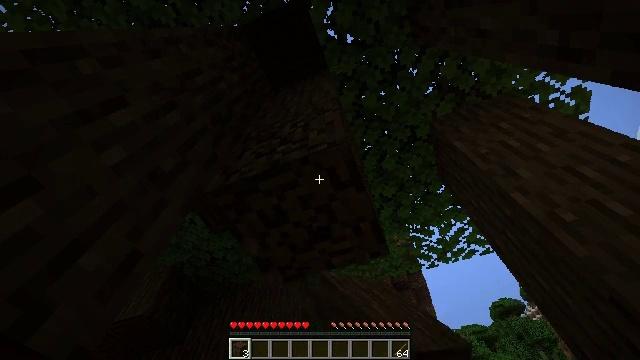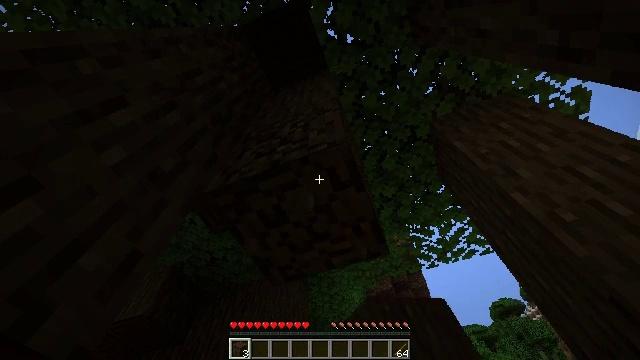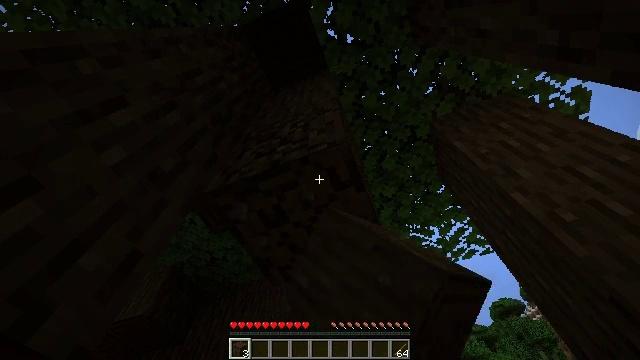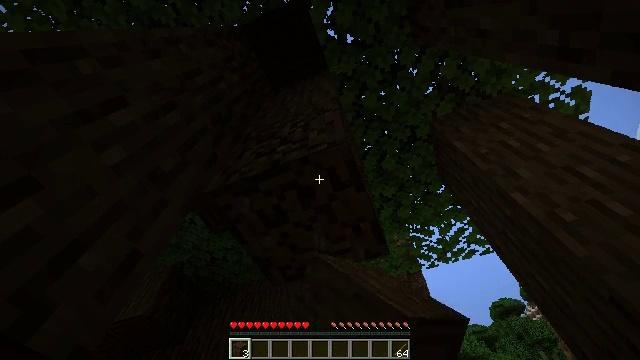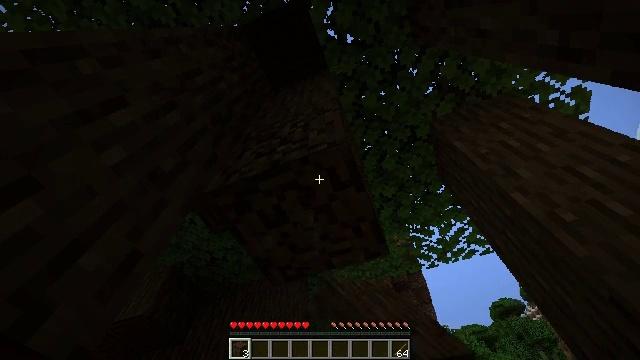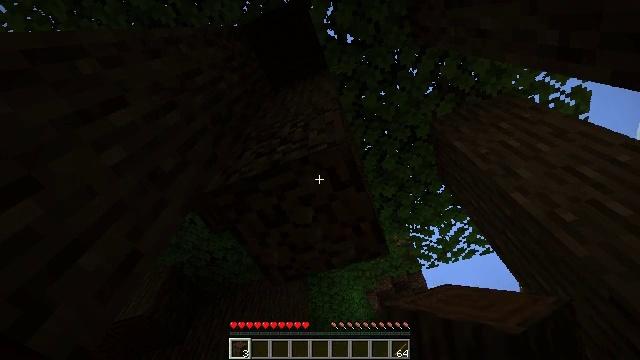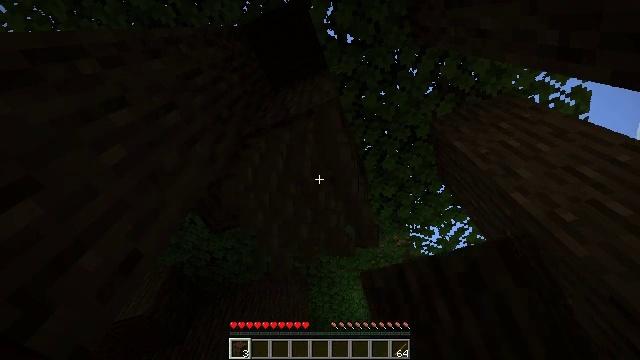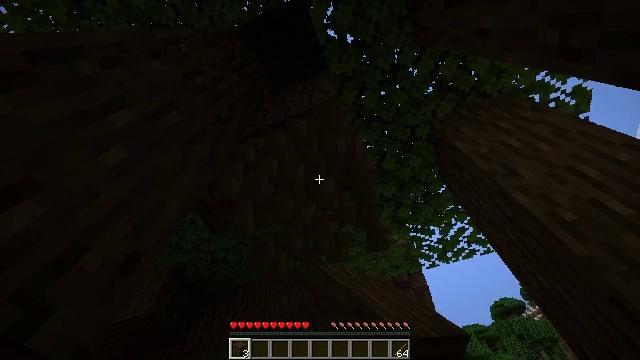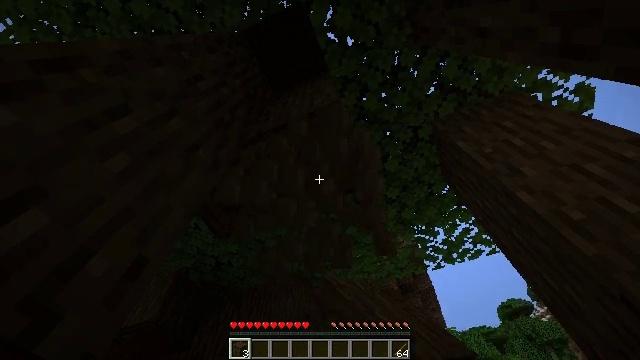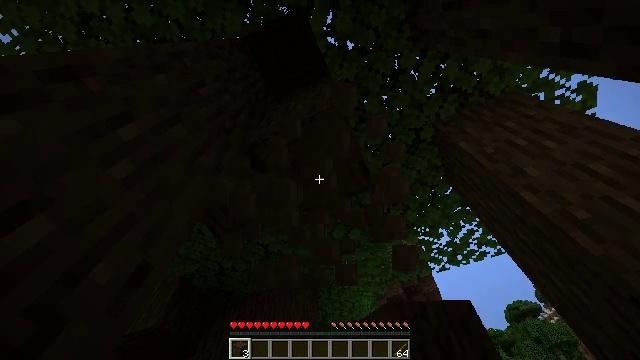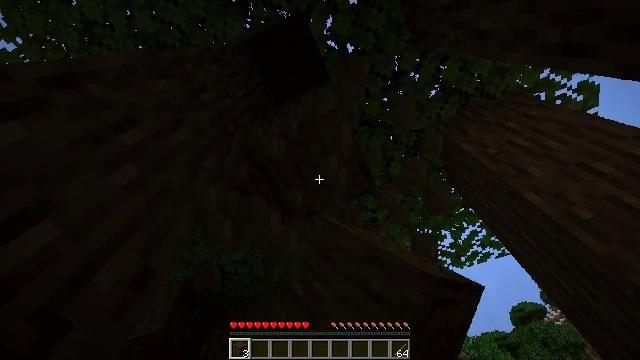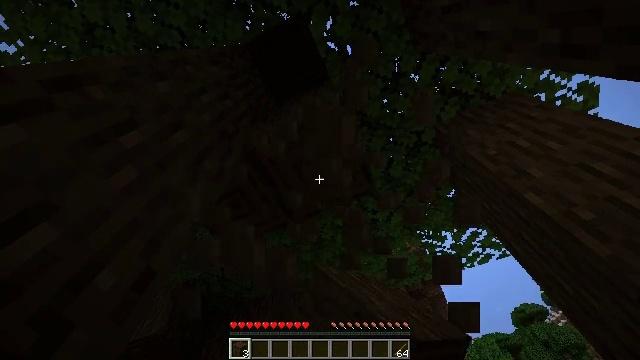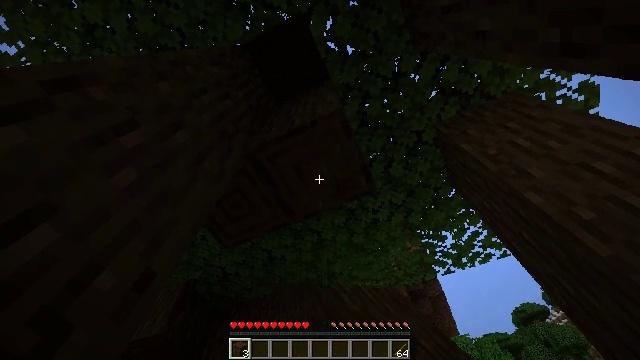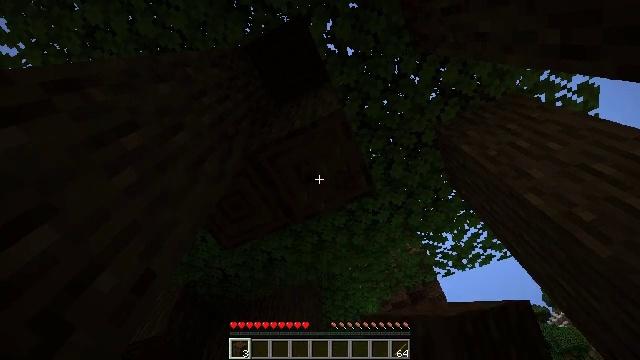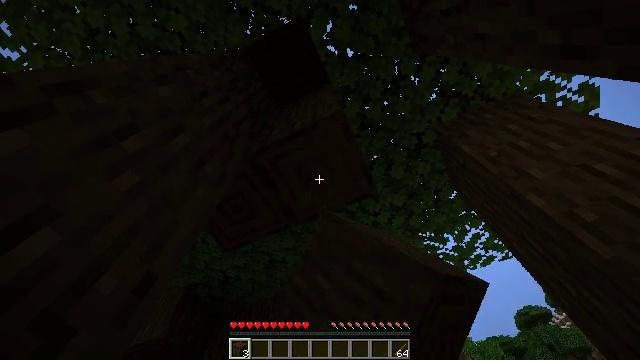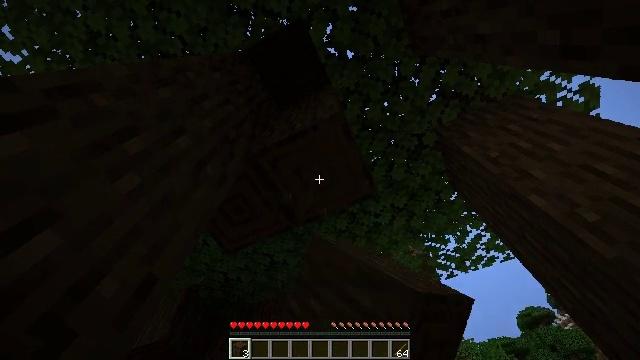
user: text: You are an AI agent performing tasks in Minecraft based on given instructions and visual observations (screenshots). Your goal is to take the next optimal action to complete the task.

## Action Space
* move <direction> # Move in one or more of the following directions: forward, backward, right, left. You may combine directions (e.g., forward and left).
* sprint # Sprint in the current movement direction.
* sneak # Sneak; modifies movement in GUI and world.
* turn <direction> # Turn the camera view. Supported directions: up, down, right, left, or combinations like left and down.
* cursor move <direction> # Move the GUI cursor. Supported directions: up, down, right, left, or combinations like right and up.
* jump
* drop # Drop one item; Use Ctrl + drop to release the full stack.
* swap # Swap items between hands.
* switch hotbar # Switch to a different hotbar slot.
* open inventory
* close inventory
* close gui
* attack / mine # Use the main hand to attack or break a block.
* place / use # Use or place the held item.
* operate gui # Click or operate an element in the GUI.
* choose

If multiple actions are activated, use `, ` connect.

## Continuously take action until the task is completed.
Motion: motion action
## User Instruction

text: Harvest dark oak log for resources.
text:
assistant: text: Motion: attack / mine
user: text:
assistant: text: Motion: attack / mine
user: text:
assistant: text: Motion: attack / mine
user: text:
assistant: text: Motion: attack / mine
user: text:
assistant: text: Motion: attack / mine
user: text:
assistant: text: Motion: attack / mine
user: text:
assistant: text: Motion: attack / mine
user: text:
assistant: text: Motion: turn left, attack / mine
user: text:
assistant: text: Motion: turn left, attack / mine
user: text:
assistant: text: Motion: attack / mine
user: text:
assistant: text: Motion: attack / mine
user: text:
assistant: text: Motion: attack / mine
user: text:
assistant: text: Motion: attack / mine
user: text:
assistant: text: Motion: attack / mine
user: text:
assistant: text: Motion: attack / mine
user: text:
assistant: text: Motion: attack / mine
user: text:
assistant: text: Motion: attack / mine
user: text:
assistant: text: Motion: attack / mine
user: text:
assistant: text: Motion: attack / mine
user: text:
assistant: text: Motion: attack / mine
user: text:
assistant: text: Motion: attack / mine
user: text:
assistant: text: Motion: attack / mine
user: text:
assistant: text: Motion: attack / mine
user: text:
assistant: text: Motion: attack / mine
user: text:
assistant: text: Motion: attack / mine
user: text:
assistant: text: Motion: attack / mine
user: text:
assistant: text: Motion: attack / mine
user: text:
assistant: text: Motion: attack / mine
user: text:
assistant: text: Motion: attack / mine
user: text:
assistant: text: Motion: attack / mine